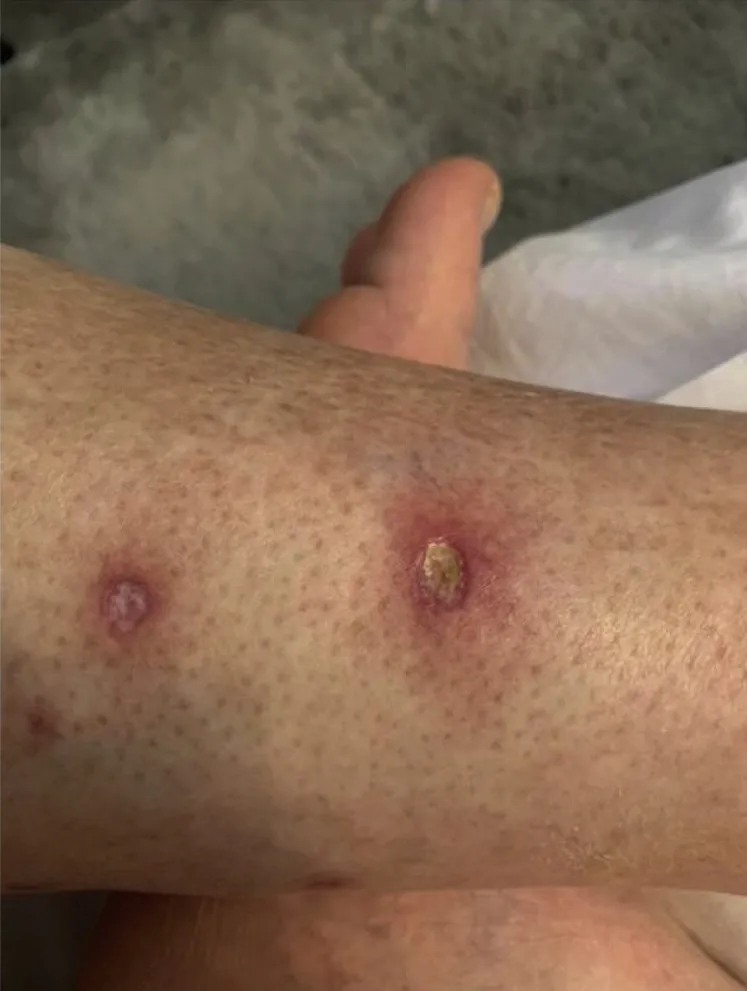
Necrobiosis lipoidica developed on the lower limb.
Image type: medical_photograph (skin_photograph)